Question: I have three tables titled "Guest", "Guest_Address" and "Acutal_Address".
Guest_Address is a linking table between guest and acutal_address.
This is what I have so far.
'''
SELECT GUEST_ADDRESS.ADDRESS_CODE,(GUEST_FNAME+' '+GUEST_LNAME) AS GUEST_NAMES
FROM GUEST JOIN GUEST_ADDRESS
ON GUEST.ADDRESS_NUM = GUEST_ADDRESS.ADDRESS_NUM;
'''
This only joins the Guest and Guest_address table, but I need to join Guest and Acutal_Address.
Here is the ERD.
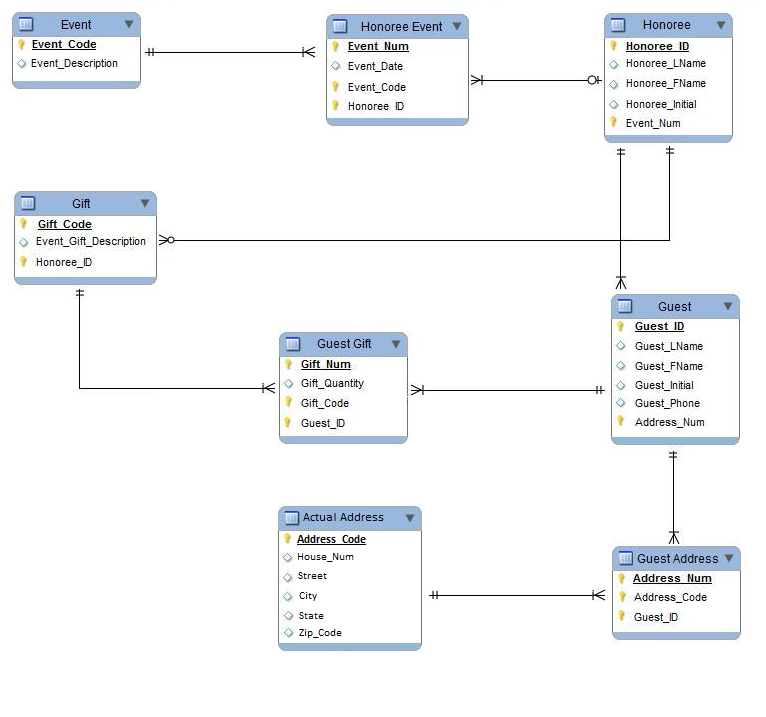
Answer: What you want to do is do an additional join to the actual_address table like so :
'''
SELECT GUEST_ADDRESS.ADDRESS_CODE,(GUEST_FNAME+' '+GUEST_LNAME) AS GUEST_NAMES
FROM GUEST
JOIN GUEST_ADDRESS ON GUEST.ADDRESS_NUM = GUEST_ADDRESS.ADDRESS_NUM
JOIN ACTUAL_ADDRESS ON GUEST_ADDRESS.ADDRESS_CODE = ACTUAL_ADDRESS.ADDRESS_CODE
'''
Mind if I ask why you have that linking table? Can guests have multiple addresses? If that is the case I would change the join from 'GUEST_ADDRESS' to 'GUEST' based on 'GUEST_ID', rather than 'ADDRESS_NUM' as using 'ADDRESS_NUM' makes the relationship between the two tables a one-to-one relationship rather than one-to-many
Also worth noting that the query above will not return a record for the guest if there is no address in the 'ACTUAL_ADDRESS' table or link in the 'GUEST_ADDRESS' table due to the 'JOIN'. If you want it to return guest details regardless of address you can simply change the 'JOIN' to 'LEFT JOIN'